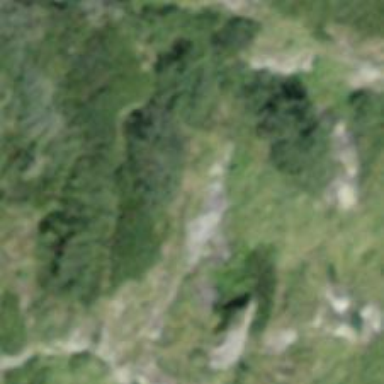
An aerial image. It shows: Cliff in nature.